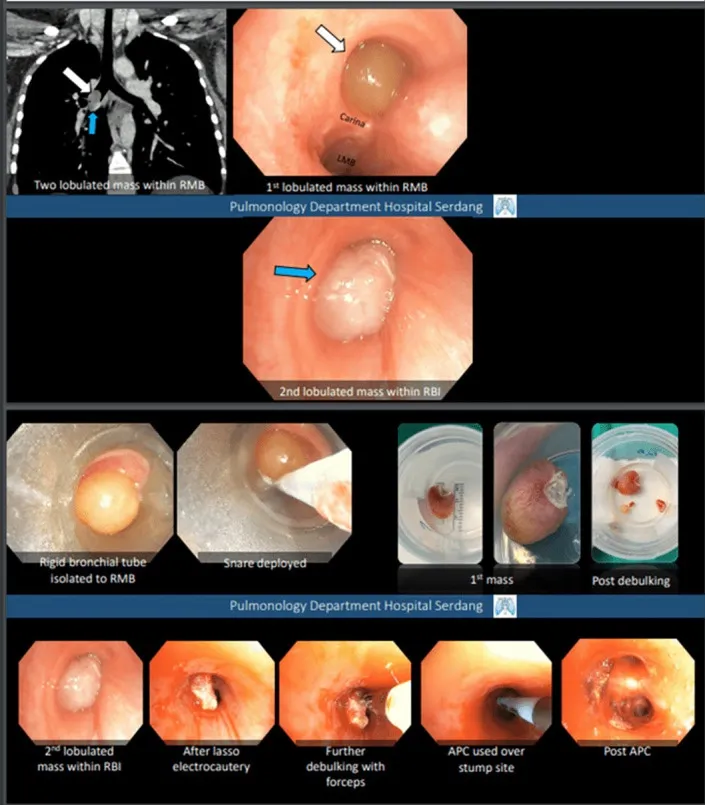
Bronchoscopy finding revealed two lobulated mass within the right main bronchus and bronchus intermedius. Rigid bronchial tube was inserted at right mainstem bronchus. Snare was deployed followed by lasso electrocautery and debulking of the mass with forceps. Argon plasma coagulation (APC) was used over the stump site and post APC showed minimal residual lesions.
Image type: endoscopy (gi_endoscopy)